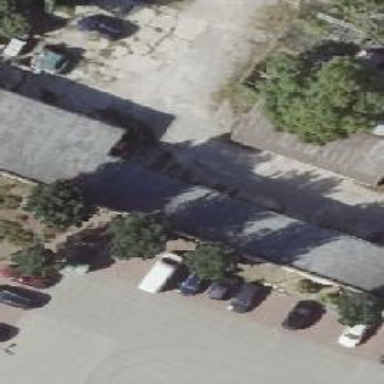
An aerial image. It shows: Garage building.